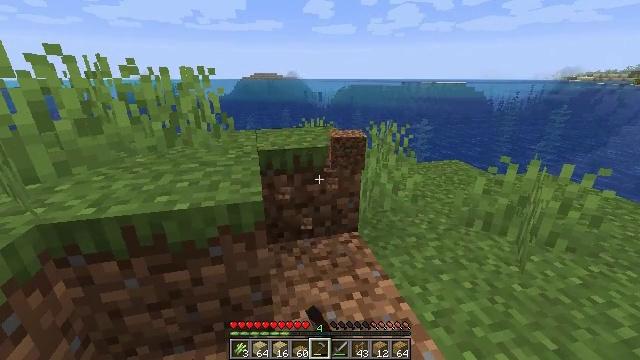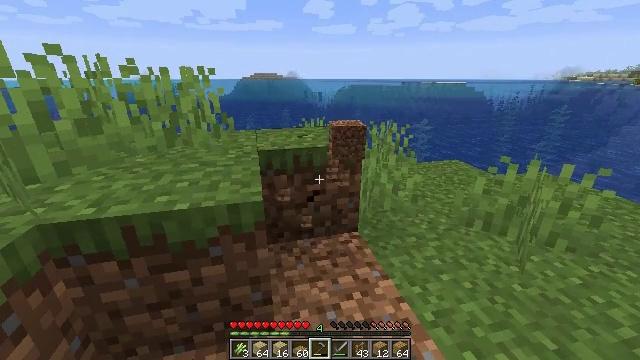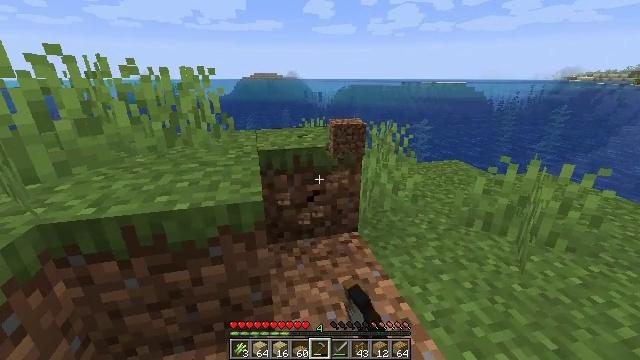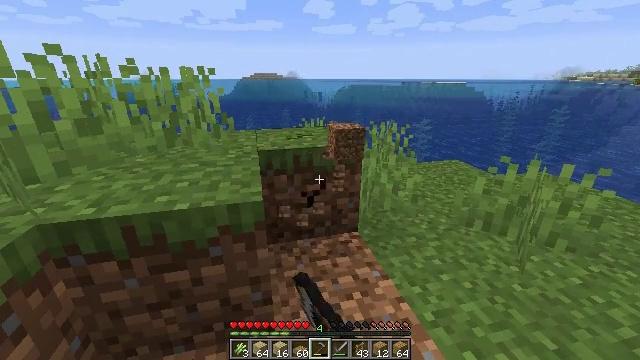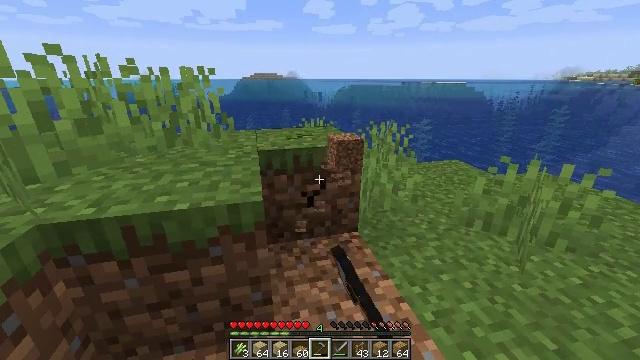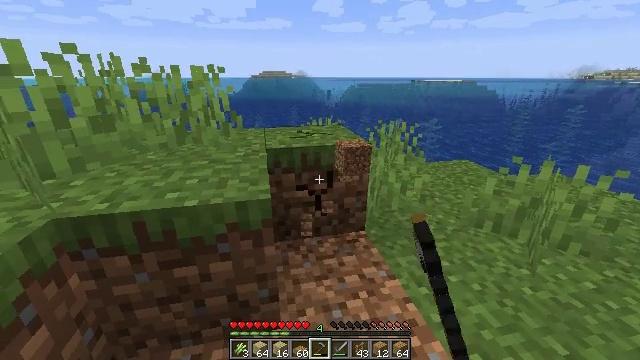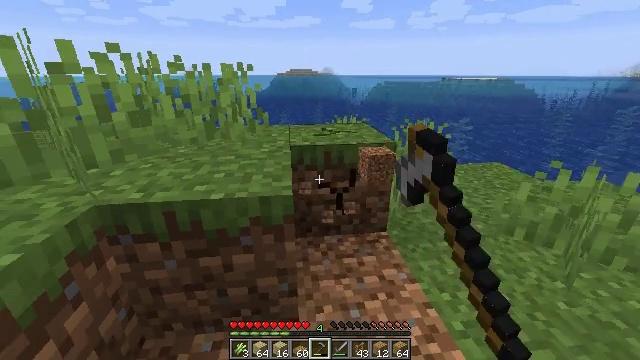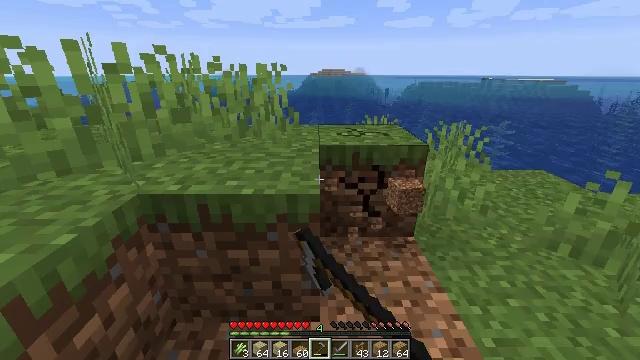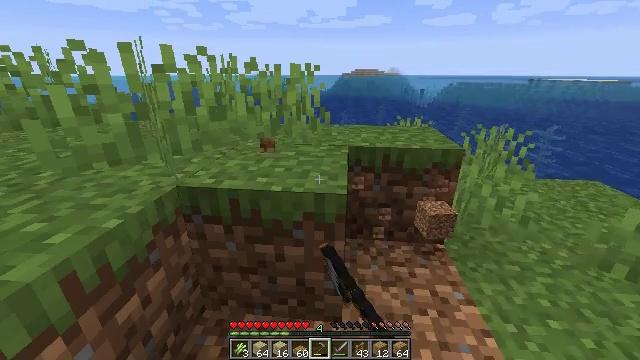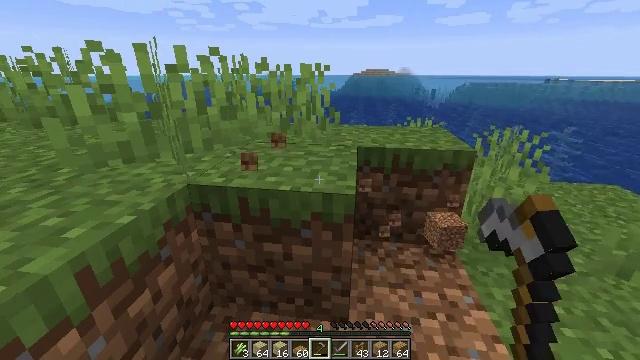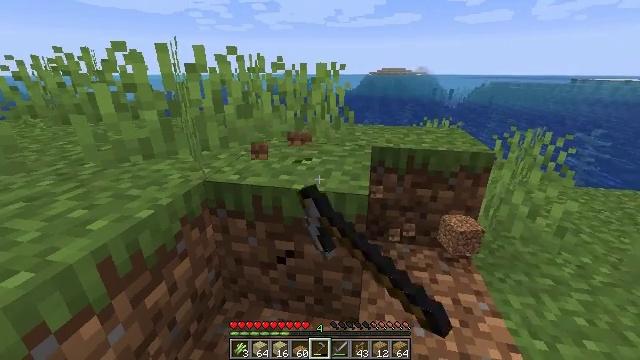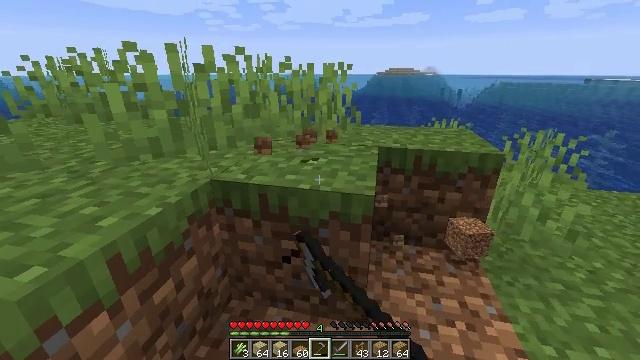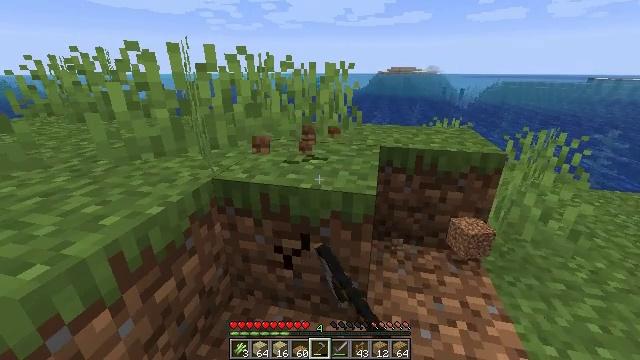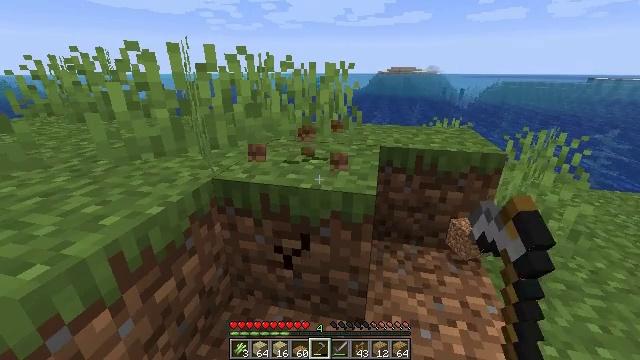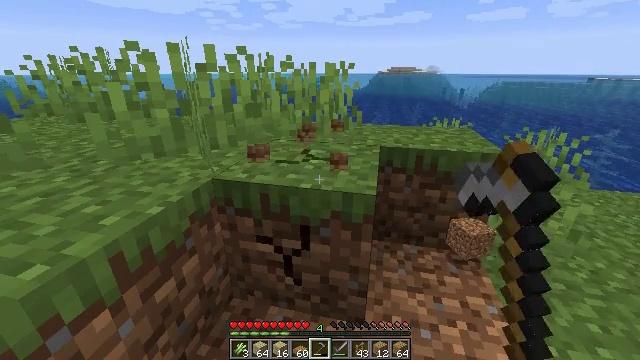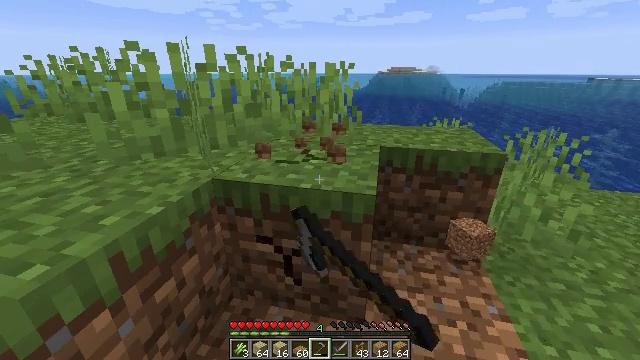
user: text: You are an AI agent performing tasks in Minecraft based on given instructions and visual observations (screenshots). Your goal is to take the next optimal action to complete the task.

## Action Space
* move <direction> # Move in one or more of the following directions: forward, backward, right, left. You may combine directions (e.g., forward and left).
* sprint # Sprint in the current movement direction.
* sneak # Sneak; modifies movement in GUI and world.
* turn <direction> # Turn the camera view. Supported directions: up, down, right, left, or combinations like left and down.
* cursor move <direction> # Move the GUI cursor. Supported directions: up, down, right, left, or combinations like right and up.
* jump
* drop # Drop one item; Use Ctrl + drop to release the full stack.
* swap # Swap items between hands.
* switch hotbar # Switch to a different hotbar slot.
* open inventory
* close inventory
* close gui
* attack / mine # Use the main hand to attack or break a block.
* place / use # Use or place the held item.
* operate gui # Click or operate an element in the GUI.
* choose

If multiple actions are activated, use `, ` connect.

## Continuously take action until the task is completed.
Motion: motion action
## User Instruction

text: Collect the grass block using a shovel.
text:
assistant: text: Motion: attack / mine
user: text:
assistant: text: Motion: attack / mine
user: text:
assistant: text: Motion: attack / mine
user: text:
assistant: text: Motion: attack / mine
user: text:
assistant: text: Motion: turn left, attack / mine
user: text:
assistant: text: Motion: turn left, attack / mine
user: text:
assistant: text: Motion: turn left, attack / mine
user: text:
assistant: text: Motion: turn left, attack / mine
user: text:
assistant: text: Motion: turn left, attack / mine
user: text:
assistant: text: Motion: turn left, attack / mine
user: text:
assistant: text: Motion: turn left, attack / mine
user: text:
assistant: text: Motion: attack / mine
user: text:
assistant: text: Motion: attack / mine
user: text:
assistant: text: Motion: attack / mine
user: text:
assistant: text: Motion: attack / mine
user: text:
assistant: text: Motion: attack / mine
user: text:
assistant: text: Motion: attack / mine
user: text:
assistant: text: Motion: attack / mine
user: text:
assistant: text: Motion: attack / mine
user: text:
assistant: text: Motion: attack / mine
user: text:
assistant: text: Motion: attack / mine
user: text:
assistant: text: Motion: attack / mine
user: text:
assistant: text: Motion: attack / mine
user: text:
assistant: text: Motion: attack / mine
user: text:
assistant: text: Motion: attack / mine
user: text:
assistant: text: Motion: attack / mine
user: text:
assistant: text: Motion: attack / mine
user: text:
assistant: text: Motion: attack / mine
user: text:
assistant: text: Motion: attack / mine
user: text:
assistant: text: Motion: attack / mine